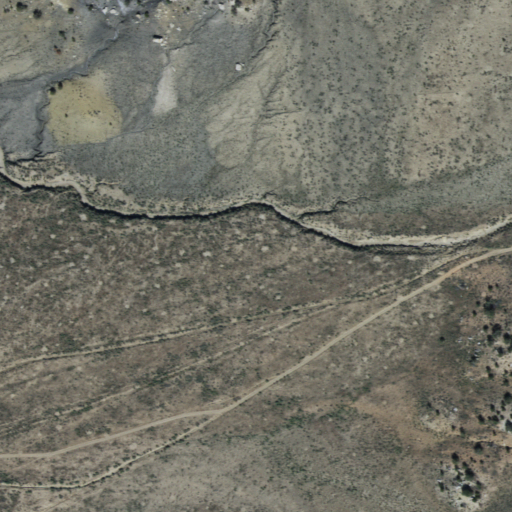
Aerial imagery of valley in Arizona named Pine Spring Canyon containing shrub, grassland, evergreen forest, and open development